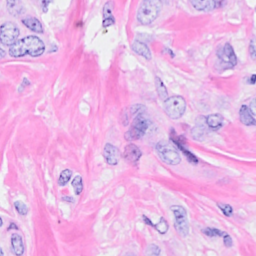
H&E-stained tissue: Breast